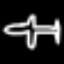
Label: airplane